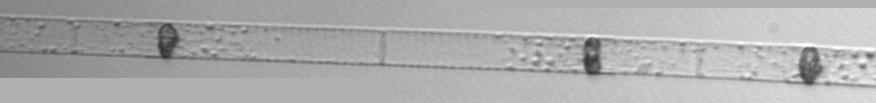
Label: Dactyliosolen_blavyanus